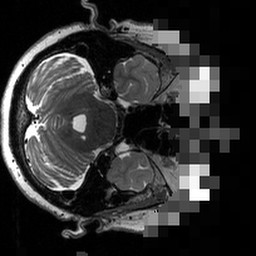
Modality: T2w
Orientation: axial
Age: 59
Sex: female
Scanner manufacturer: siemens
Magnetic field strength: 3 T
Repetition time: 3.39 s
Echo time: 0.39 s